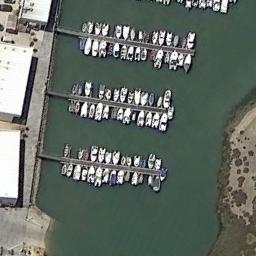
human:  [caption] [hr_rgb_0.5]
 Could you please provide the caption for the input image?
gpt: There was a lot of traffic along the harbor shore .

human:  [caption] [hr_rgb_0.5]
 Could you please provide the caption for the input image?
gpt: Neatly moored on the sea next to the harbor of the building .

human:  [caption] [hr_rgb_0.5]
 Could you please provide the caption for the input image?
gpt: The harbor has lots of neatly docked boats and some white buildings are next to the harbor .

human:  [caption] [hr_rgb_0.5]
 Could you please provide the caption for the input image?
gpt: Many ships are in the harbor .

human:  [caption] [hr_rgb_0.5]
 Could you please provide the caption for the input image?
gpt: There are many ships and some white buildings at the harbor .